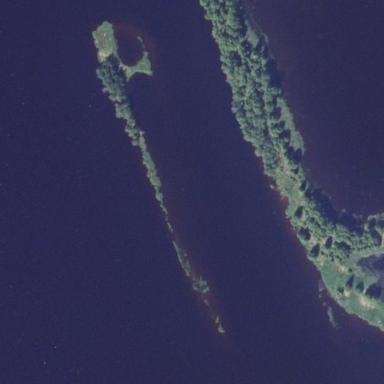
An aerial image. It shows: Islet.